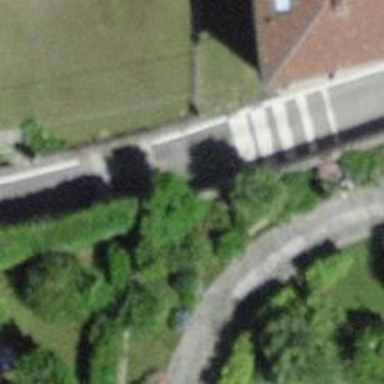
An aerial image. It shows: Road crossing with uncontrolled access and raised kerb.